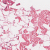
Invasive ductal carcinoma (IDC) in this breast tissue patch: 0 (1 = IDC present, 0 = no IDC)